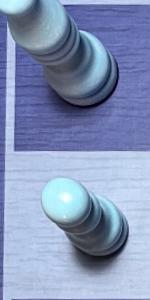
Label: Pawn_White